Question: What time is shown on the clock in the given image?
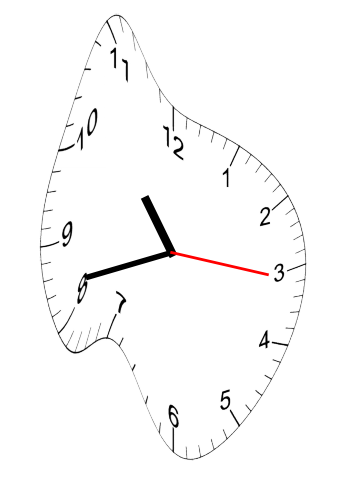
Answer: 10:42:16